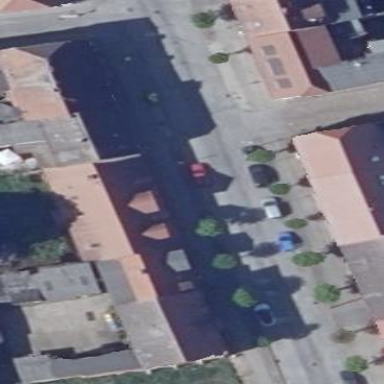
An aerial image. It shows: Building.